Current action and preconditions to check: path_clear

Your task: For each precondition in the list above, predict whether it will hold at this action.

Consider the current scene as observed from the mobile robot's camera, and analyze the predicted future states of all dynamic agents (e.g., people, animals, vehicles, or any moving entities) within the NEXT SECOND.

IMPORTANT: Only answer "very likely" if you are absolutely certain—based on strong, clear evidence—that a dynamic agent will violate the precondition in the predicted future state. Do NOT answer "very likely" for unlikely, ambiguous, or low-probability risks.

Ask yourself for each precondition: Is there a high probability, with clear and convincing evidence, that the predicted future states of any dynamic agent will interfere with the predicted future state of the currently executing action within the NEXT SECOND, causing that precondition to fail?

Assess the risk level based on these predictions. Use "likely" or "very likely" if motions create a clear risk of interference.

Use "neutral" or "improbable" if agents are nearby but their predicted paths are clearly diverging or non-conflicting.

Failure Risk Categories: "very improbable", "improbable", "neutral", "likely", "very likely"

Answer Format: Output ONLY the probability_of_failure value from these categories: "very improbable", "improbable", "neutral", "likely", "very likely"

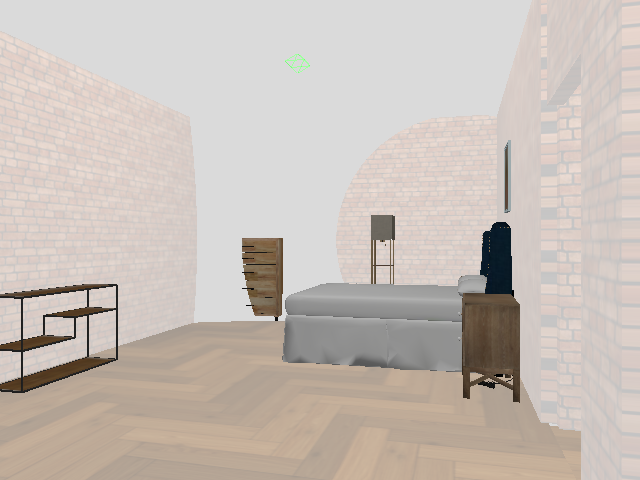

Answer: very improbable